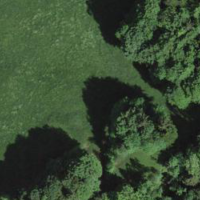
EUNIS habitat code: 41
Species observed at this site:
Petasites albus